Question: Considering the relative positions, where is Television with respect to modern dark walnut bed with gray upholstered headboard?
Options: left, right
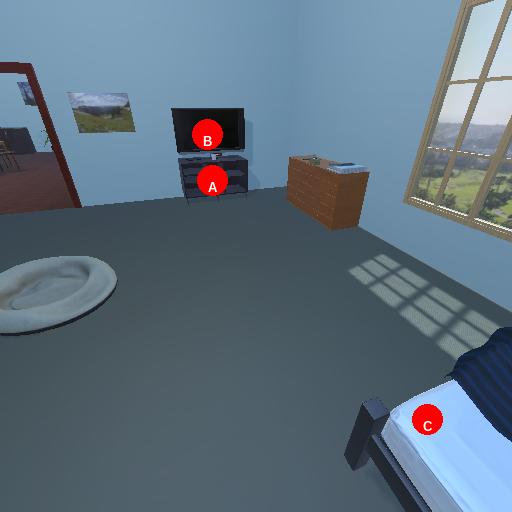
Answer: left